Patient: sex F, age 58
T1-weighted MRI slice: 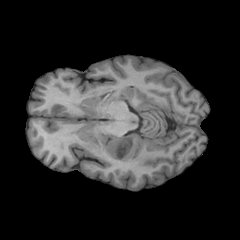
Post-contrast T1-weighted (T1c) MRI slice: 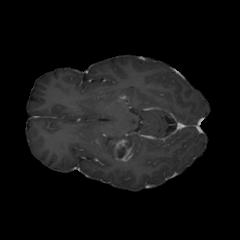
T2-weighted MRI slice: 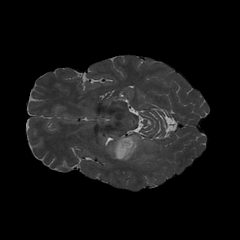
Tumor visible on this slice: yes
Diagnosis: Glioblastoma, IDH-wildtype
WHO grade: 4